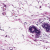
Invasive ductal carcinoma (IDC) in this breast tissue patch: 0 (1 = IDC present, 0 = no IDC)